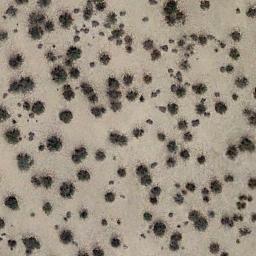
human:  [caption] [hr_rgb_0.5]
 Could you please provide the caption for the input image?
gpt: Chaparral is evenly distributed on the sand .

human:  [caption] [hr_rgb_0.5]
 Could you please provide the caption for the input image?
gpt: There are dozens of trees in this desert .

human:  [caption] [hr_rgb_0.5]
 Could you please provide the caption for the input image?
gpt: The chaparral is consist of some bushes on the desert .

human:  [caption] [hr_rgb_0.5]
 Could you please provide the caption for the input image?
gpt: Some disconnected chaparrals grow in the desert .

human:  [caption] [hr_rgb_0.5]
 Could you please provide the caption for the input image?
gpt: The plants in the chaparral are about the same size .